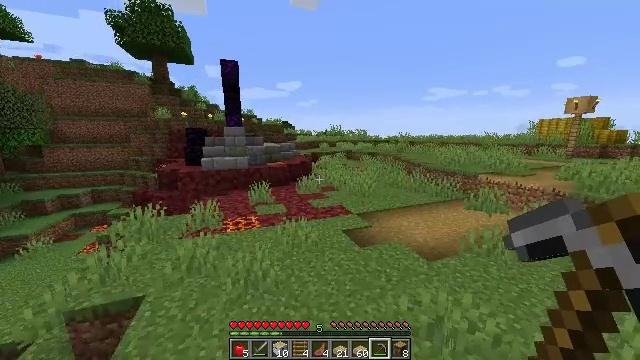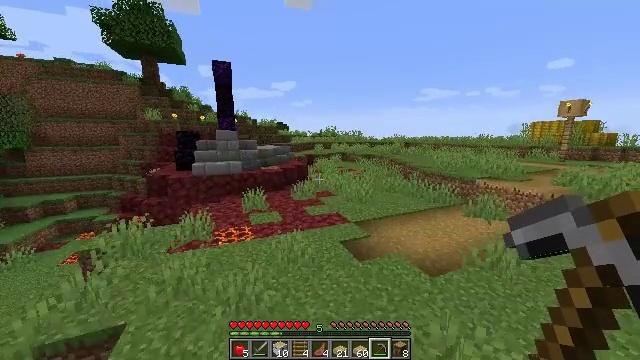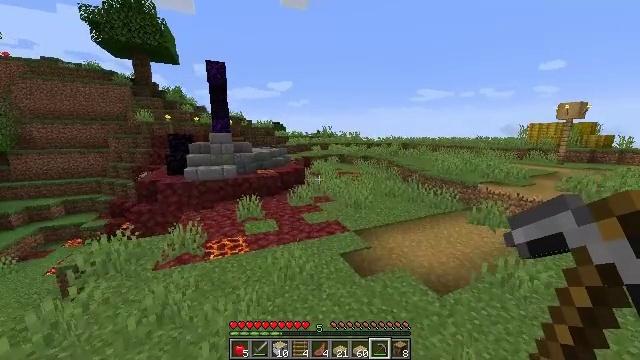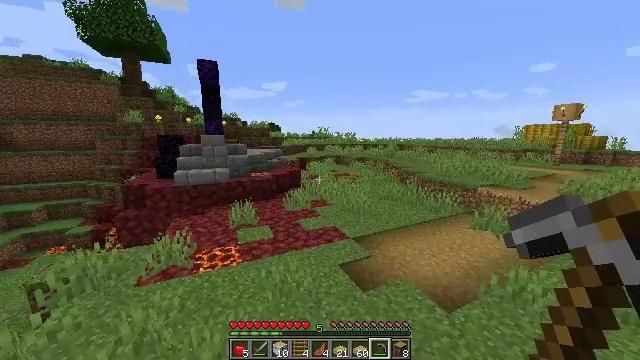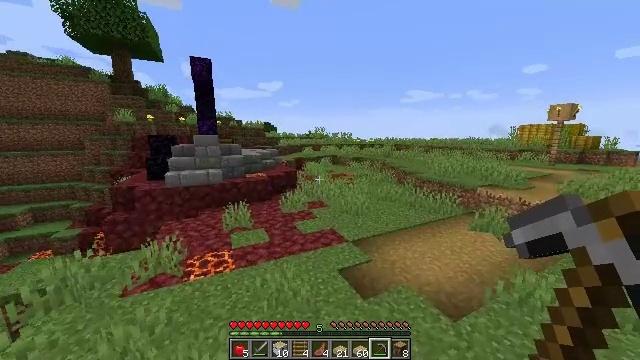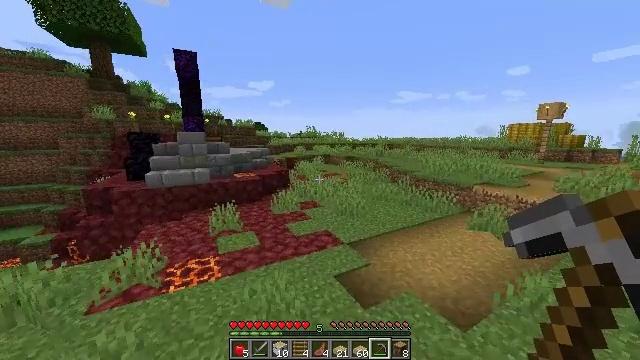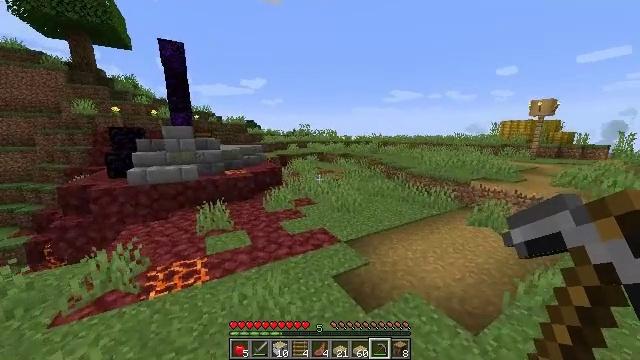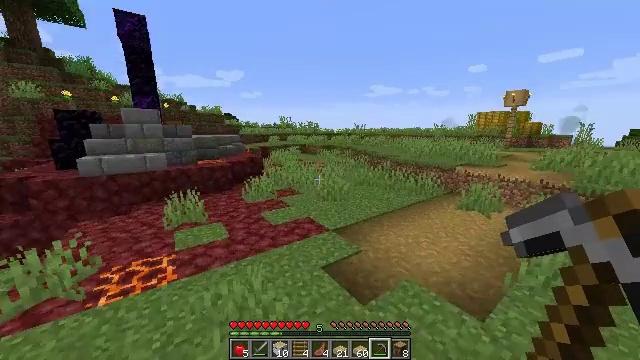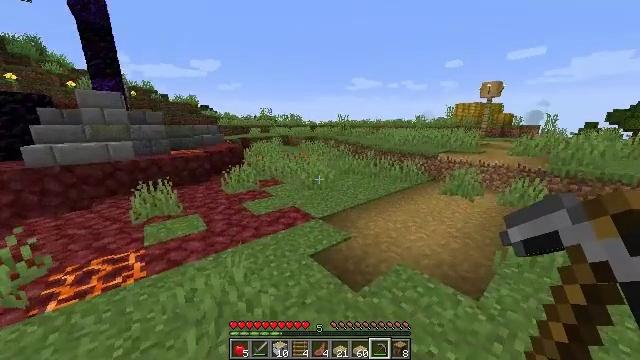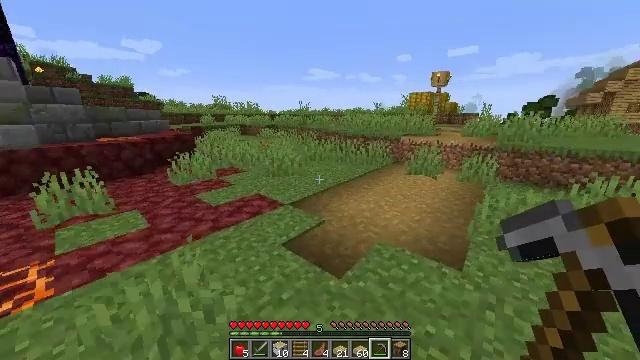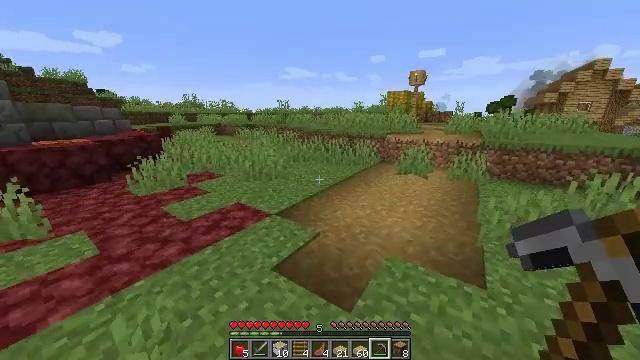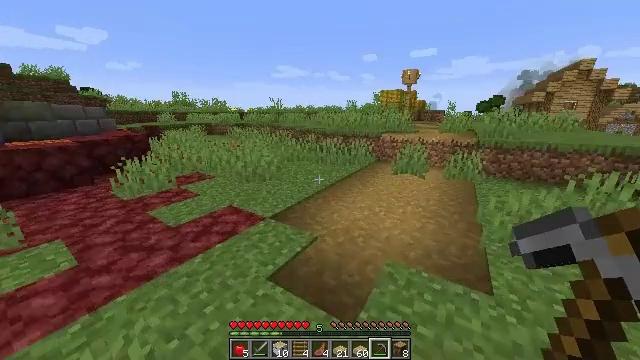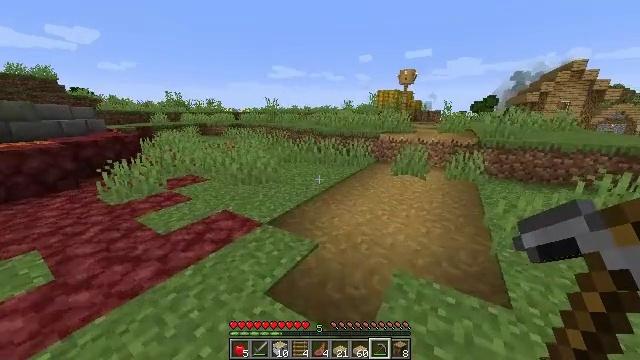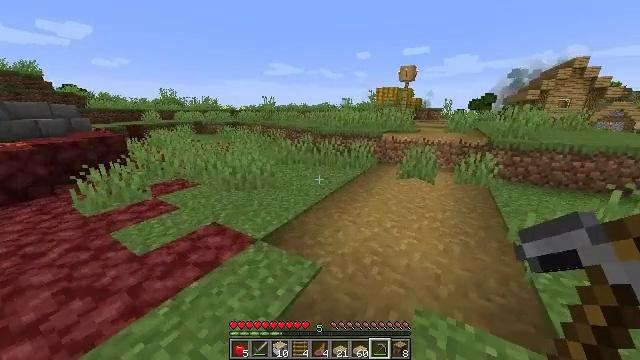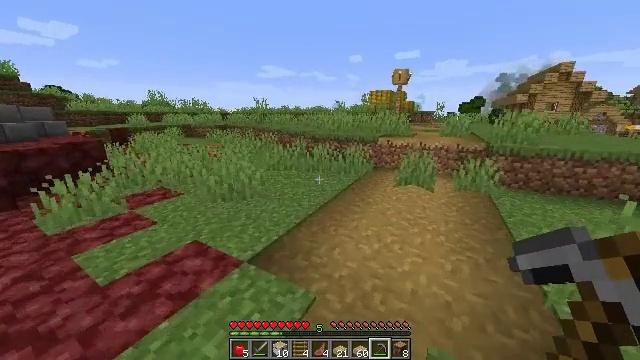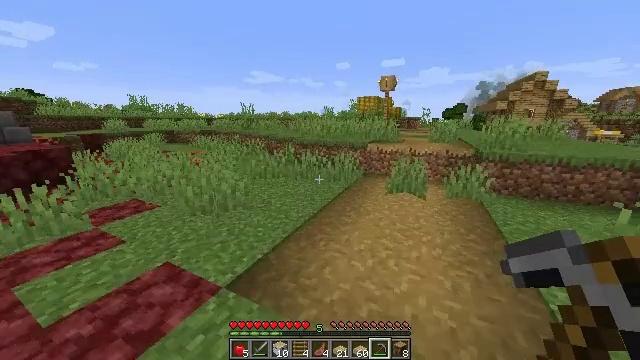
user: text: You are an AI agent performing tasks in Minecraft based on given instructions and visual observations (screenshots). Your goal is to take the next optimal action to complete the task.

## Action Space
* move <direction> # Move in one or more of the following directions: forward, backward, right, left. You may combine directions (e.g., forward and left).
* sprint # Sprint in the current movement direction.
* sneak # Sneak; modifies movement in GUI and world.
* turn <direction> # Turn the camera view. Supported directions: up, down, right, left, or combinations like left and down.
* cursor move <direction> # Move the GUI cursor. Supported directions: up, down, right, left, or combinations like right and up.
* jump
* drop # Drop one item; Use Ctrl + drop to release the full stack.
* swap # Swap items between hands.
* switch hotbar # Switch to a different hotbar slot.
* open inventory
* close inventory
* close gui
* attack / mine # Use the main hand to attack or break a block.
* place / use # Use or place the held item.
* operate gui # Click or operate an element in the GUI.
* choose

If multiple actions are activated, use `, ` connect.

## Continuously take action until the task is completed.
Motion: motion action
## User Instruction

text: Use birch planks to craft a birch door.
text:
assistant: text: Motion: move forward, sprint, turn right, jump
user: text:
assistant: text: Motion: move forward, sprint, jump
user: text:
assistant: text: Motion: move forward, sprint, turn right
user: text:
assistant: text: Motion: move forward, sprint, turn right
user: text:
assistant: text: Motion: move forward, sprint, turn right
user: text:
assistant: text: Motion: move forward, sprint, turn right
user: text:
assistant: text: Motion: move forward, sprint, turn right and down
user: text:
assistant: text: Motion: move forward, sprint, turn right and down
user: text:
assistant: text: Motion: move forward, sprint, turn right and down
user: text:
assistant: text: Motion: move forward, sprint, turn right
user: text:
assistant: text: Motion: move forward, sprint, turn right
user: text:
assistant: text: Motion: move forward, sprint, turn right
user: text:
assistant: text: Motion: move forward, sprint
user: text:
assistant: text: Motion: move forward, sprint, turn right
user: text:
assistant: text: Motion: move forward, sprint, turn right and up
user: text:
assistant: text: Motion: move forward, sprint, turn right and up
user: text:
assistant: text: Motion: move forward, sprint, turn right
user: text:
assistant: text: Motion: move forward, sprint
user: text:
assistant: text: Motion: move forward, sprint
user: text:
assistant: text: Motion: move forward, sprint
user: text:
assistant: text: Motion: move forward, sprint
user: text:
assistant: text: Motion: move forward, sprint
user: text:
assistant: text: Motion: move forward, sprint, turn left
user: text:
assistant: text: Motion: move forward, sprint, turn left
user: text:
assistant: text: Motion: move forward, sprint, turn left
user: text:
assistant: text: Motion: move forward, sprint, turn left
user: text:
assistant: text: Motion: move forward, sprint, turn left
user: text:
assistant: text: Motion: move forward, sprint, turn left
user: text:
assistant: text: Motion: move forward, sprint, turn left
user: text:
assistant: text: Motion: move forward, sprint, turn left